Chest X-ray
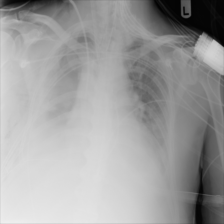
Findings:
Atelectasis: negative
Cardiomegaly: negative
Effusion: negative
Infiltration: positive
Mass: negative
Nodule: negative
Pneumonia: negative
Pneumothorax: negative
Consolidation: negative
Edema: negative
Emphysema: negative
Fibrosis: negative
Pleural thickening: negative
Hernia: negative